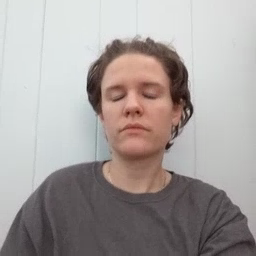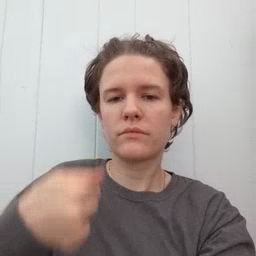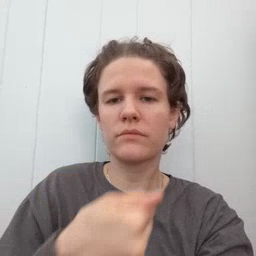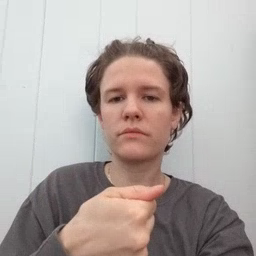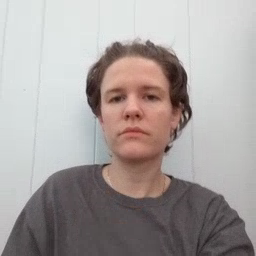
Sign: hide